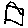
Label: house